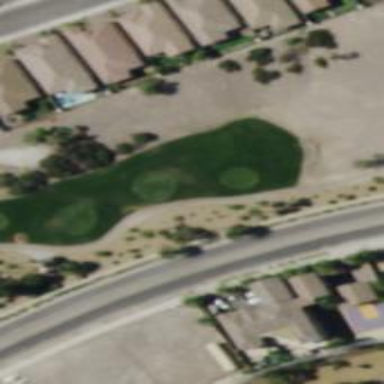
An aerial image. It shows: Rough grassy area used for golf.